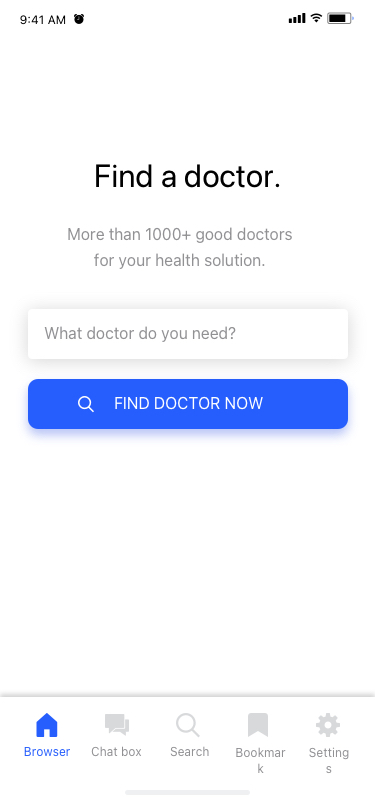
Text in this UI design:
Find a doctor.
for your health solution.
What doctor do you need?
FIND DOCTOR NOW
Browser
Chat box
Search
Bookmark
Settings
9:41 AM